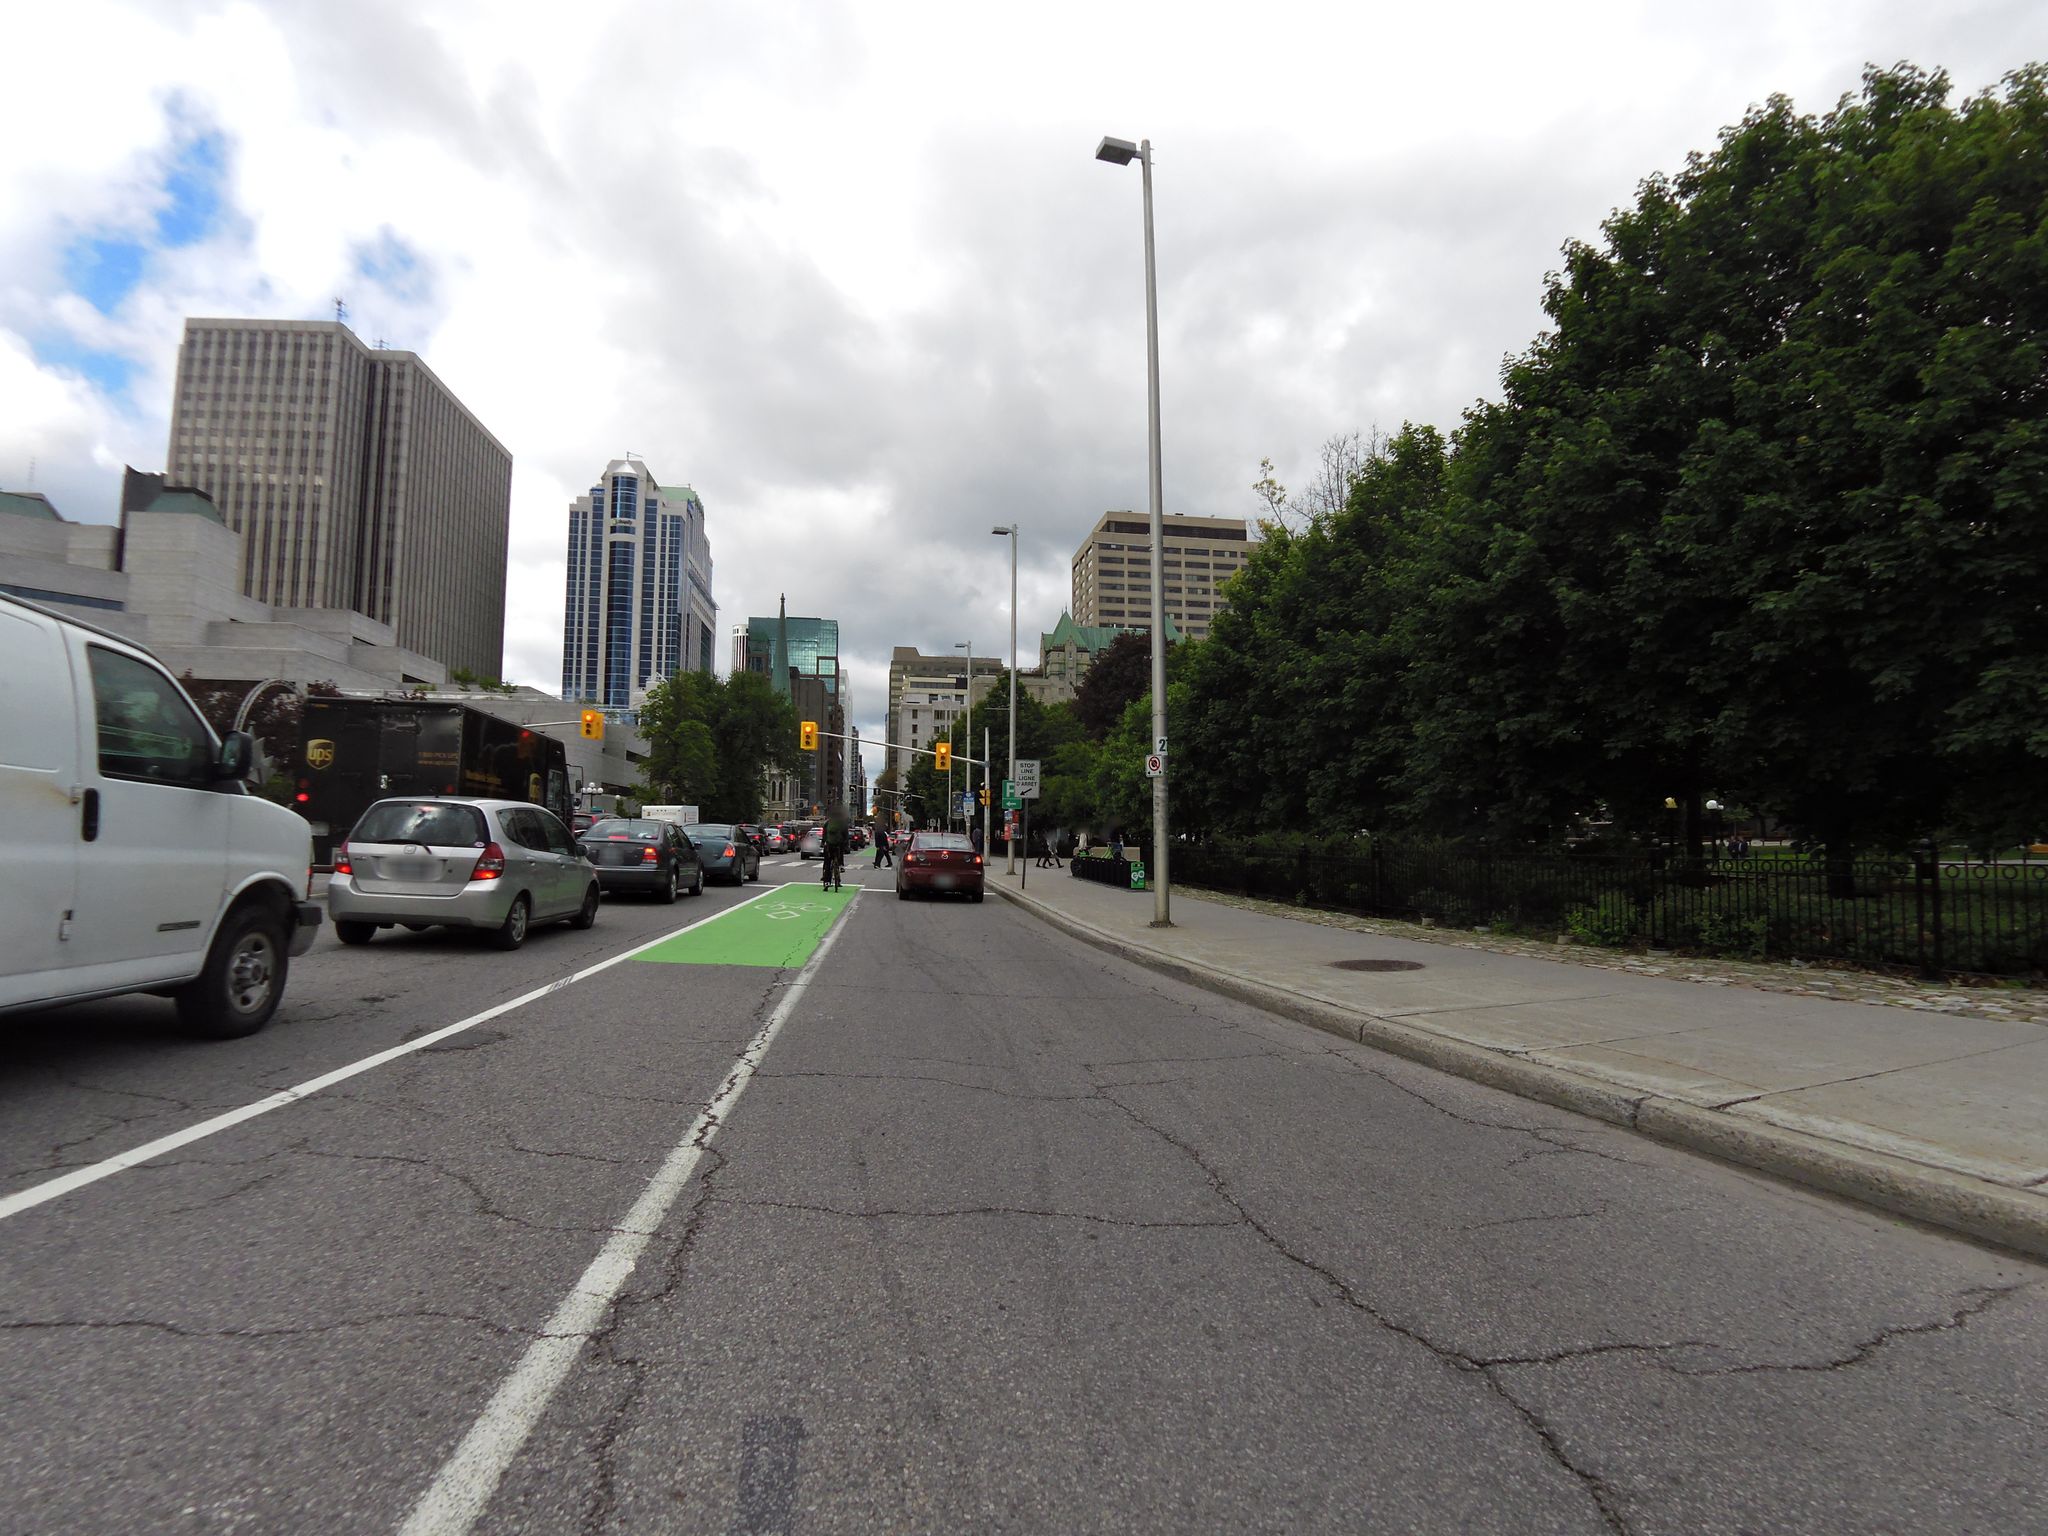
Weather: cloudy
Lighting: day
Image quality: good
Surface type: cycling surface
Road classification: secondary_link
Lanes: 1
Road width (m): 3
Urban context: urban centre
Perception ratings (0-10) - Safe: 8.2, Lively: 8.81, Beautiful: 8.28, Boring: 1.69, Depressing: 4.09, Wealthy: 6.02